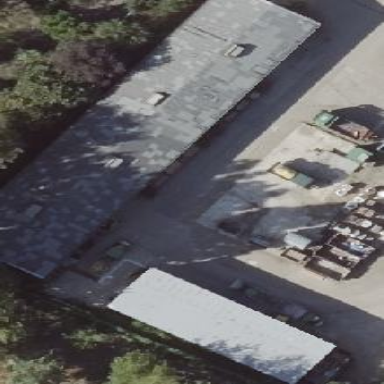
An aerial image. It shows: Warehouse building.